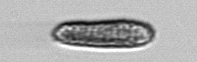
Label: Pseudochattonella_farcimen